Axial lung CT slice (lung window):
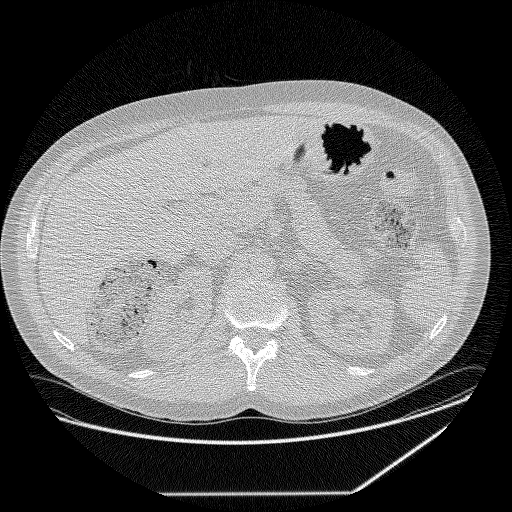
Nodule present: no